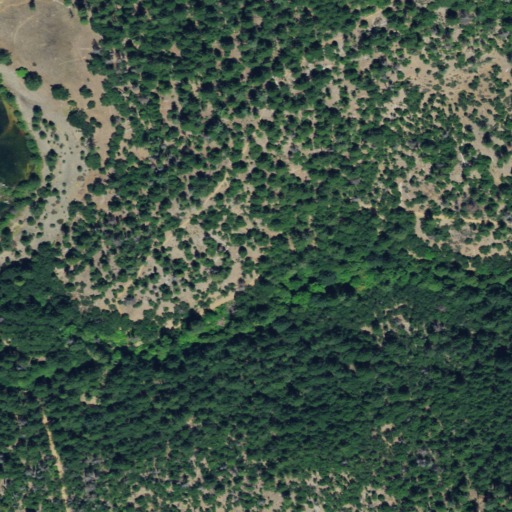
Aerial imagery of valley in California named Mooney Gulch containing evergreen forest, shrub, open development, open water, and low intensity development